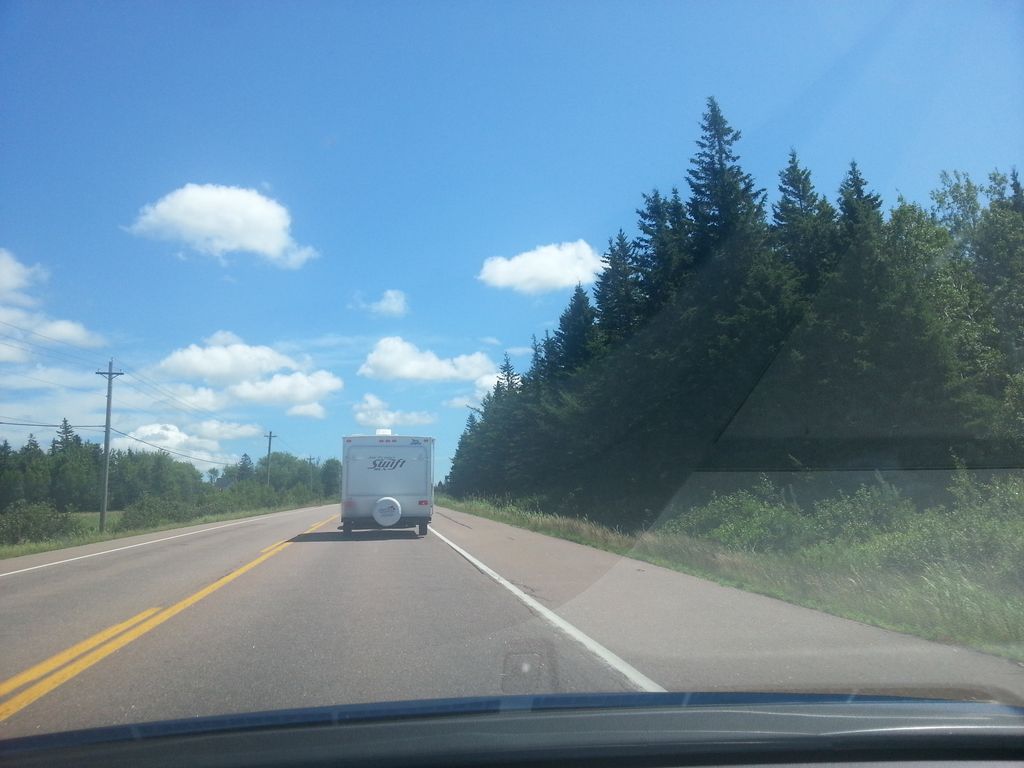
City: charlottetown